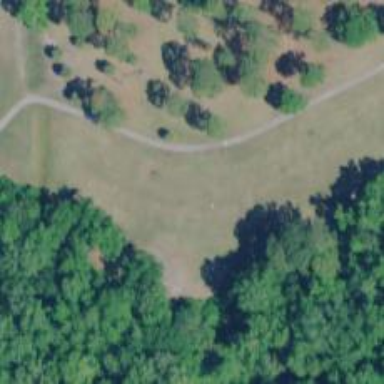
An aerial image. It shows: View of golf hole.